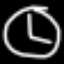
Label: clock